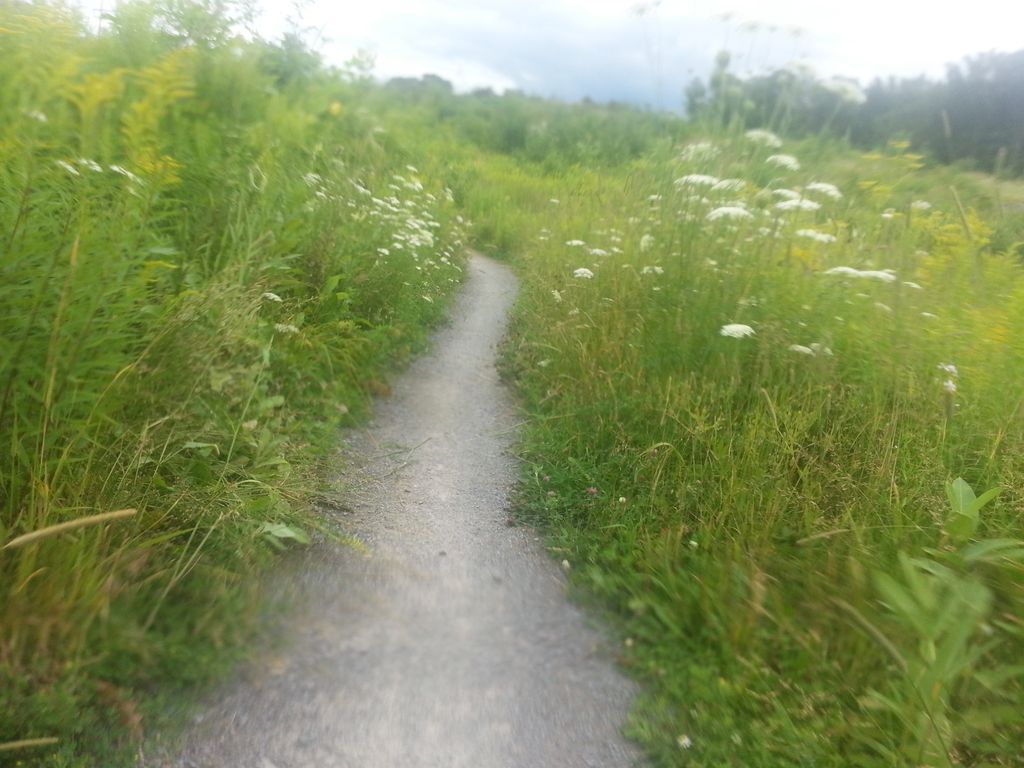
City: ottawa-gatineau